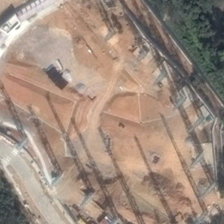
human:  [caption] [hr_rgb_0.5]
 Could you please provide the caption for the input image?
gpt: the bareland next to a forest .

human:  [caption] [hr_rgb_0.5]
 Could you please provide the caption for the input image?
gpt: the bareland next to a forest .

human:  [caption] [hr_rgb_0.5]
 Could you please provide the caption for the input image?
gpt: beside the road is a bareland .

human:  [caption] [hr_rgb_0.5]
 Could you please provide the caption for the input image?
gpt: beside the road is a bareland .

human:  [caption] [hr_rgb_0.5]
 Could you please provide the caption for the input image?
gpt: beside the road is a bareland .